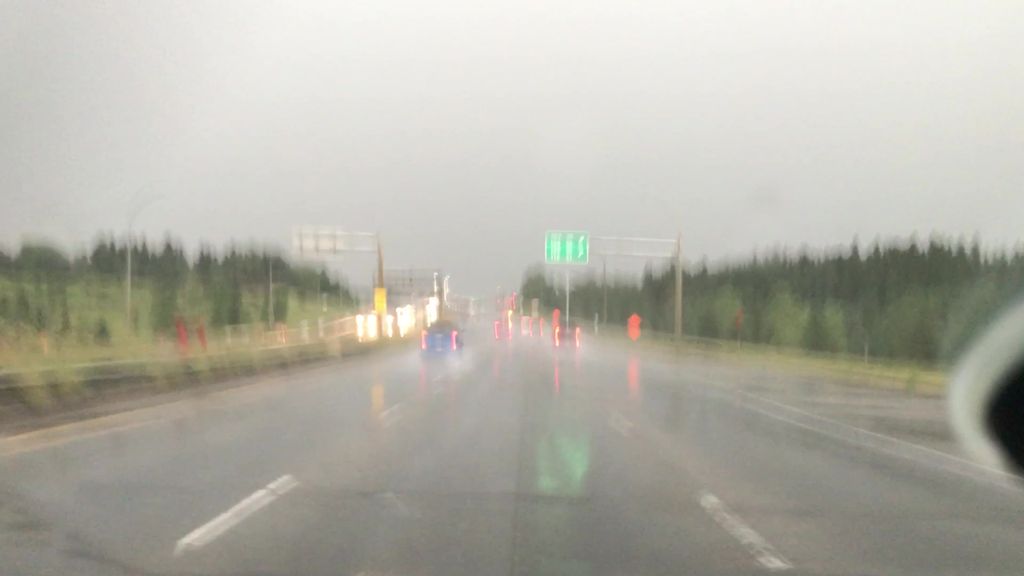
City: edmonton